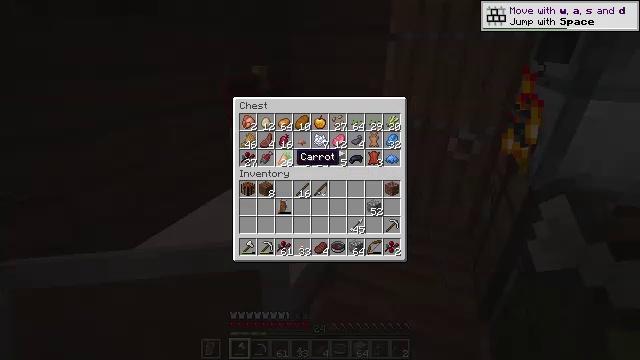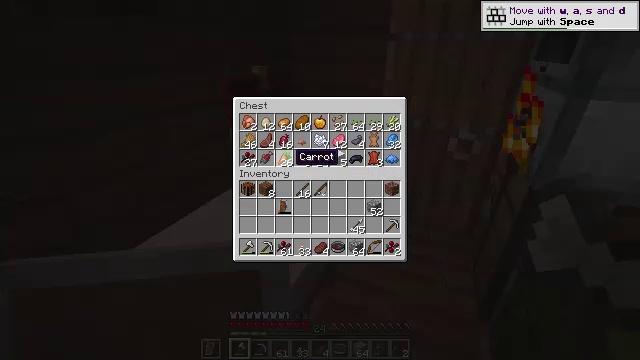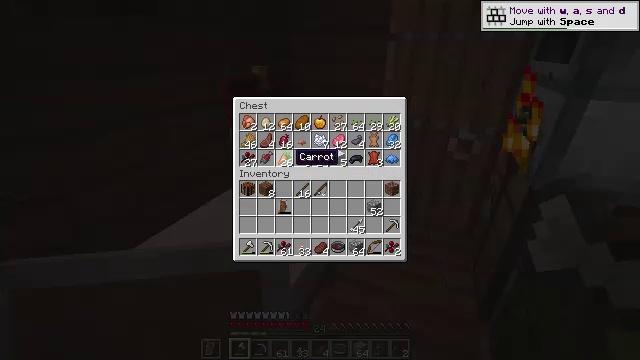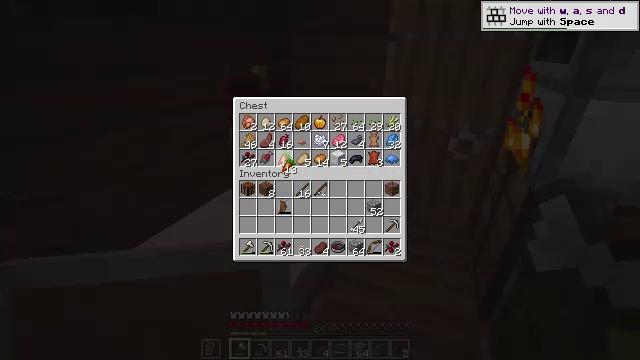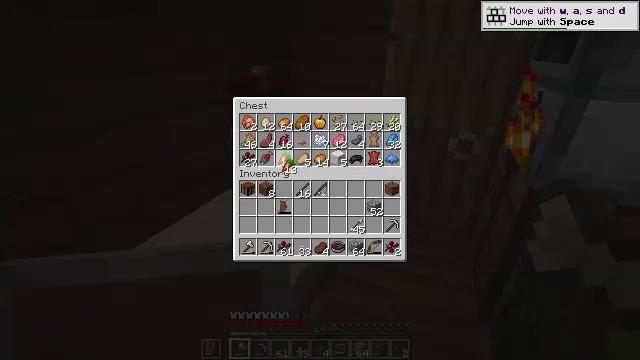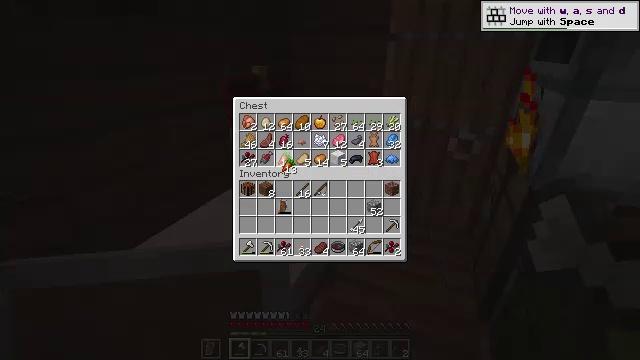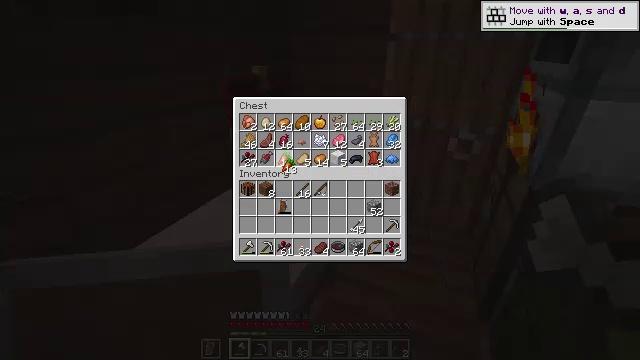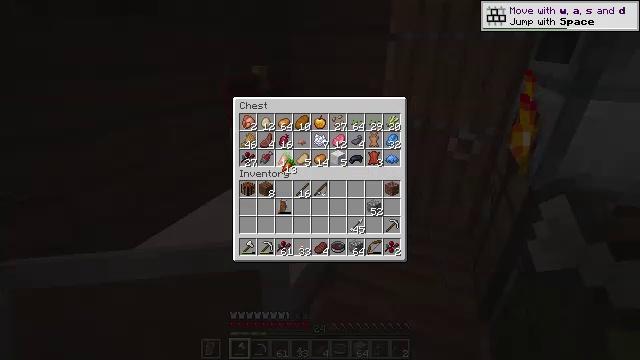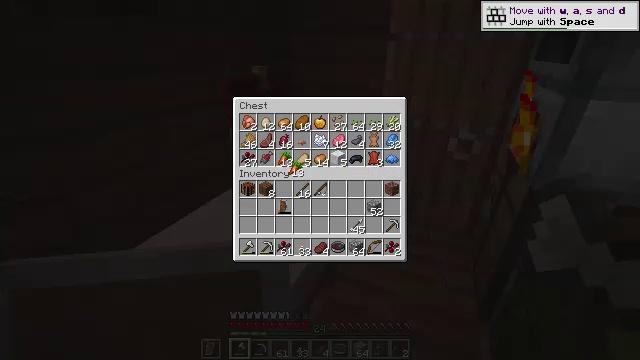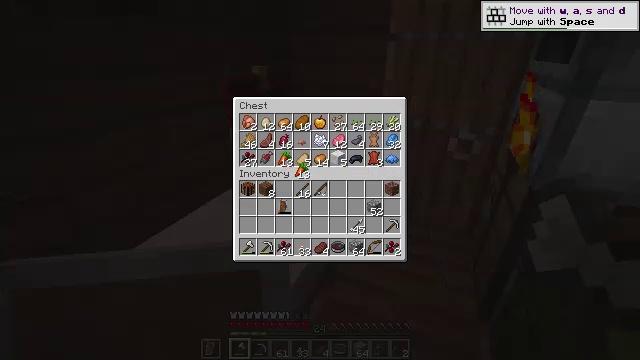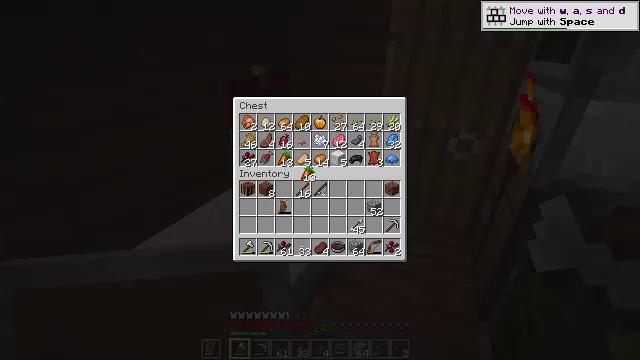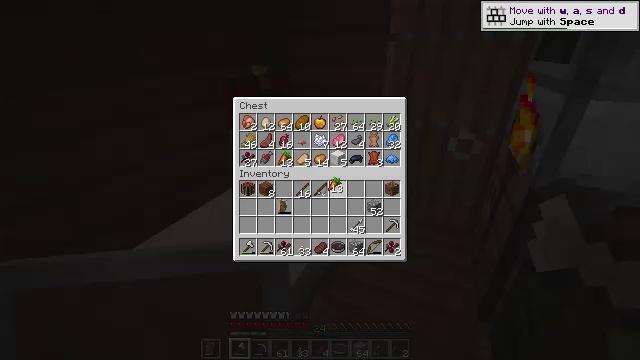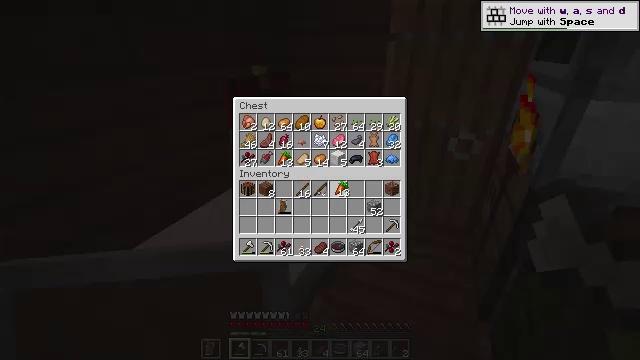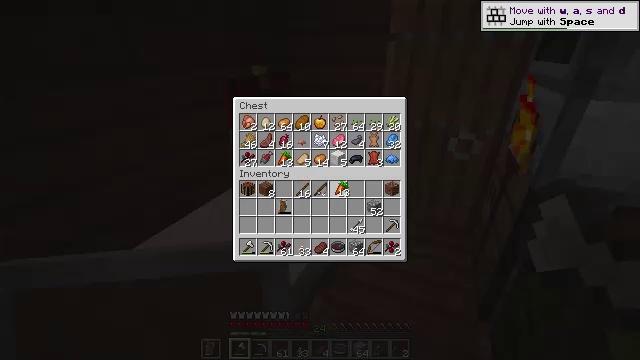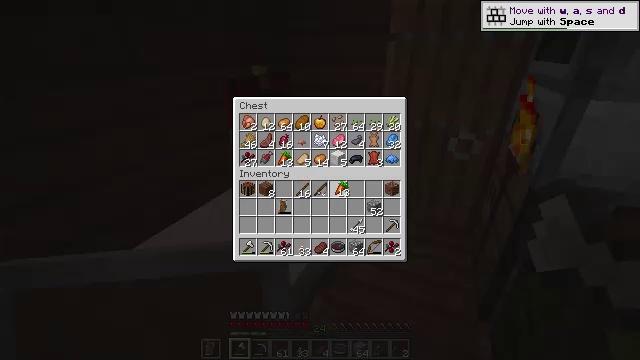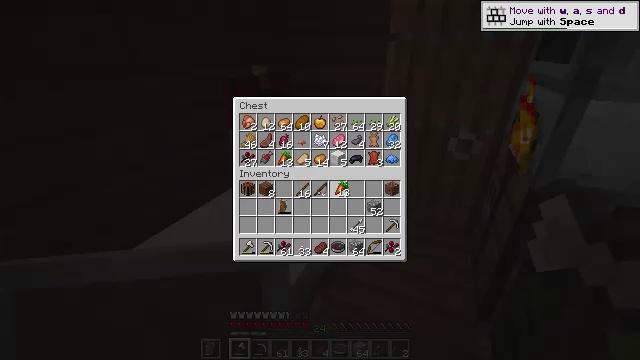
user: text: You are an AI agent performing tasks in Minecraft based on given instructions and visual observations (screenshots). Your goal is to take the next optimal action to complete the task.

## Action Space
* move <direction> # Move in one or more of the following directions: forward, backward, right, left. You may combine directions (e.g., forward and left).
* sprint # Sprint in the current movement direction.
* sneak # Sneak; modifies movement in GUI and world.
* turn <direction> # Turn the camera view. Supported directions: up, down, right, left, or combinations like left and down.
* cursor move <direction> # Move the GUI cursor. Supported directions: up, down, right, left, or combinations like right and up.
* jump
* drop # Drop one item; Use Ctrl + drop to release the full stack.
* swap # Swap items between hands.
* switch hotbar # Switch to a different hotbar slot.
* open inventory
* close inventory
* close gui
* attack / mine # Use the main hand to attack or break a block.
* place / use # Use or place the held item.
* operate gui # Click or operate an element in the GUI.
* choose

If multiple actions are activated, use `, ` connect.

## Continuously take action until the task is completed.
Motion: motion action
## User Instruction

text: Use a crafting table to make a carrot on a stick.
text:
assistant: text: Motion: no_op
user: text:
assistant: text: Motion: no_op
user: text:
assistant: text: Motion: choose
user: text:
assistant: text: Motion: choose
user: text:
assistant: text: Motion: choose
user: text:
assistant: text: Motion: no_op
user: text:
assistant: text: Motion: no_op
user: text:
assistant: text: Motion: no_op
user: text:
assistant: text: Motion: no_op
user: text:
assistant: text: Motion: no_op
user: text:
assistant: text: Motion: cursor move right and down
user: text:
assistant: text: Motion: cursor move right
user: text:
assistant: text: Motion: no_op
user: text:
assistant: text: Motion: no_op
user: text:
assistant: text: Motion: no_op
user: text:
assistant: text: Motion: no_op
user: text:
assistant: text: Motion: no_op
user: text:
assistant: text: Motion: no_op
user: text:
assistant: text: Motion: no_op
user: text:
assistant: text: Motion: no_op
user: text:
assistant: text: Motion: choose
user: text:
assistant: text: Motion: no_op
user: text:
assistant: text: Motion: no_op
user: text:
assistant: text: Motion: no_op
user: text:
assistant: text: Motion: no_op
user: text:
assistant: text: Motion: no_op
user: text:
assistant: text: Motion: no_op
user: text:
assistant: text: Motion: choose
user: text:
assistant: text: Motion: choose
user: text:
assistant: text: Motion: choose